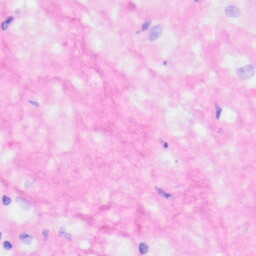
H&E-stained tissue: Kidney